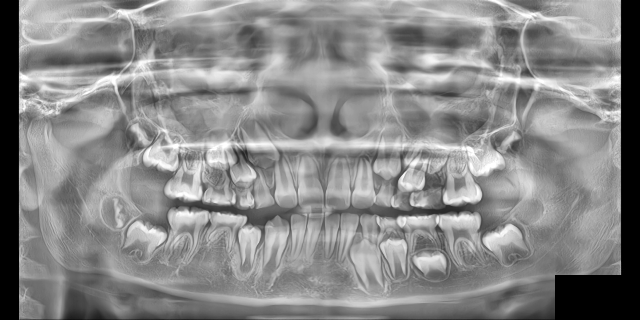
adult